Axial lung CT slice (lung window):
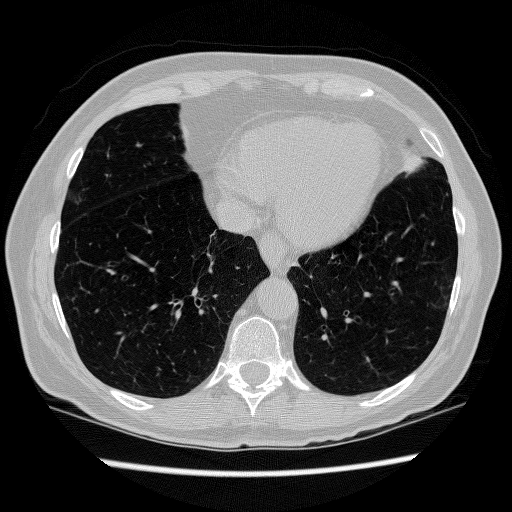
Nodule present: no